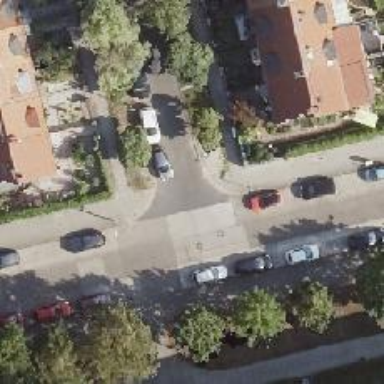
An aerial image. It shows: Residential road with asphalt surface and sidewalks on both sides made of sett.